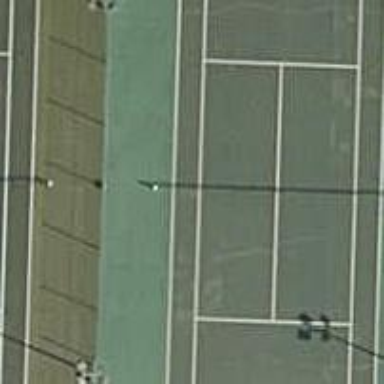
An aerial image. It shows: Tennis court with asphalt surface.